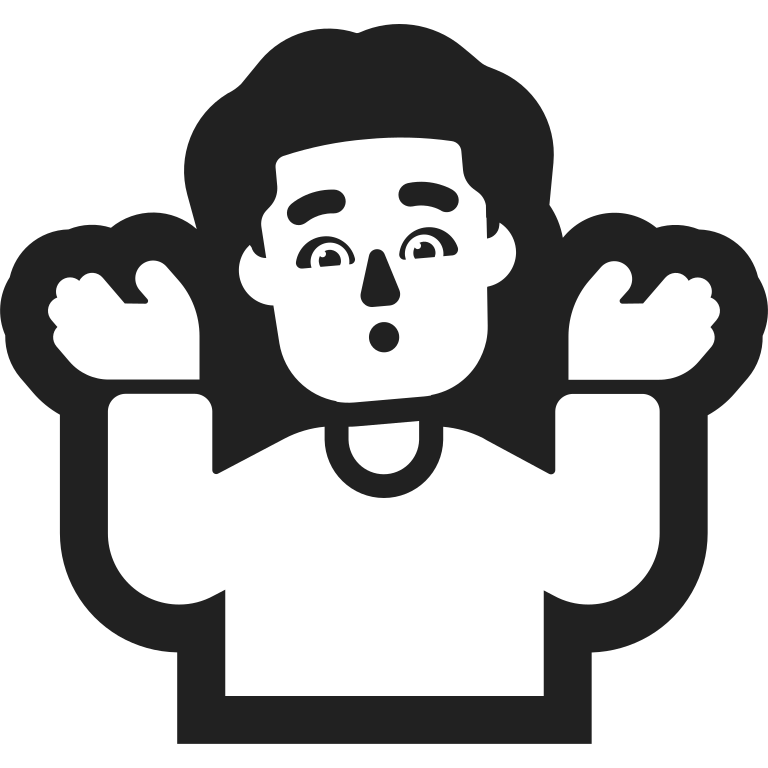
man shrugging high contrast default